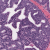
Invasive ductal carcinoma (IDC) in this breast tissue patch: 0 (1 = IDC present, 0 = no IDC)